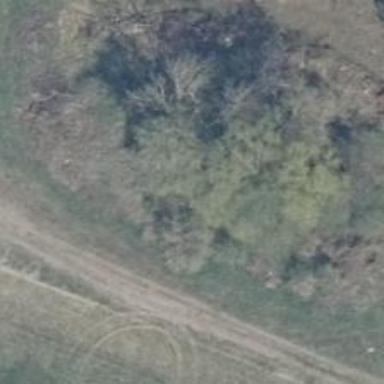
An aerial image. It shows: Single tag "natural: tree."